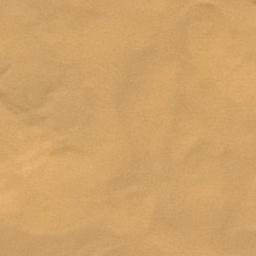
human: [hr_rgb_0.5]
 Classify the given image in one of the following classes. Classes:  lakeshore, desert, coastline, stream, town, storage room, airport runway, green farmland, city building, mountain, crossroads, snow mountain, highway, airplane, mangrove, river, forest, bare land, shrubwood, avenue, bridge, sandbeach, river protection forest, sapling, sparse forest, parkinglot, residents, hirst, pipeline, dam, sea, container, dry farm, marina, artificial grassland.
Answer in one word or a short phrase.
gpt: desert